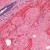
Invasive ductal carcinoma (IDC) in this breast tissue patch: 0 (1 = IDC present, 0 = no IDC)